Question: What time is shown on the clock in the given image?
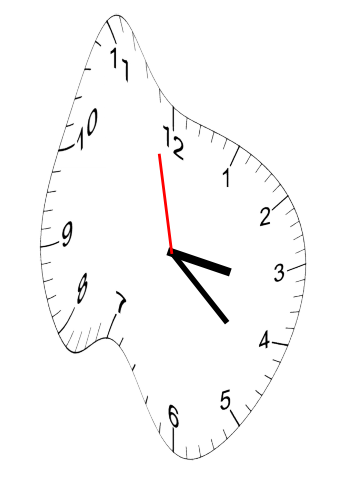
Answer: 03:21:58